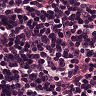
Metastatic tissue present: no